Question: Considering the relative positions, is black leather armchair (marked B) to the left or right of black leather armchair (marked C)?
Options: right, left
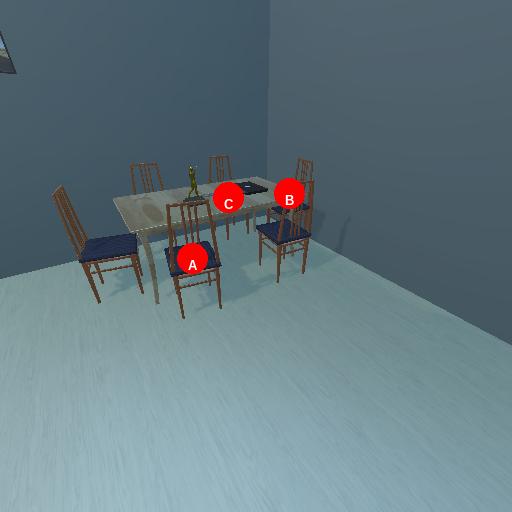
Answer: right